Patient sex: F
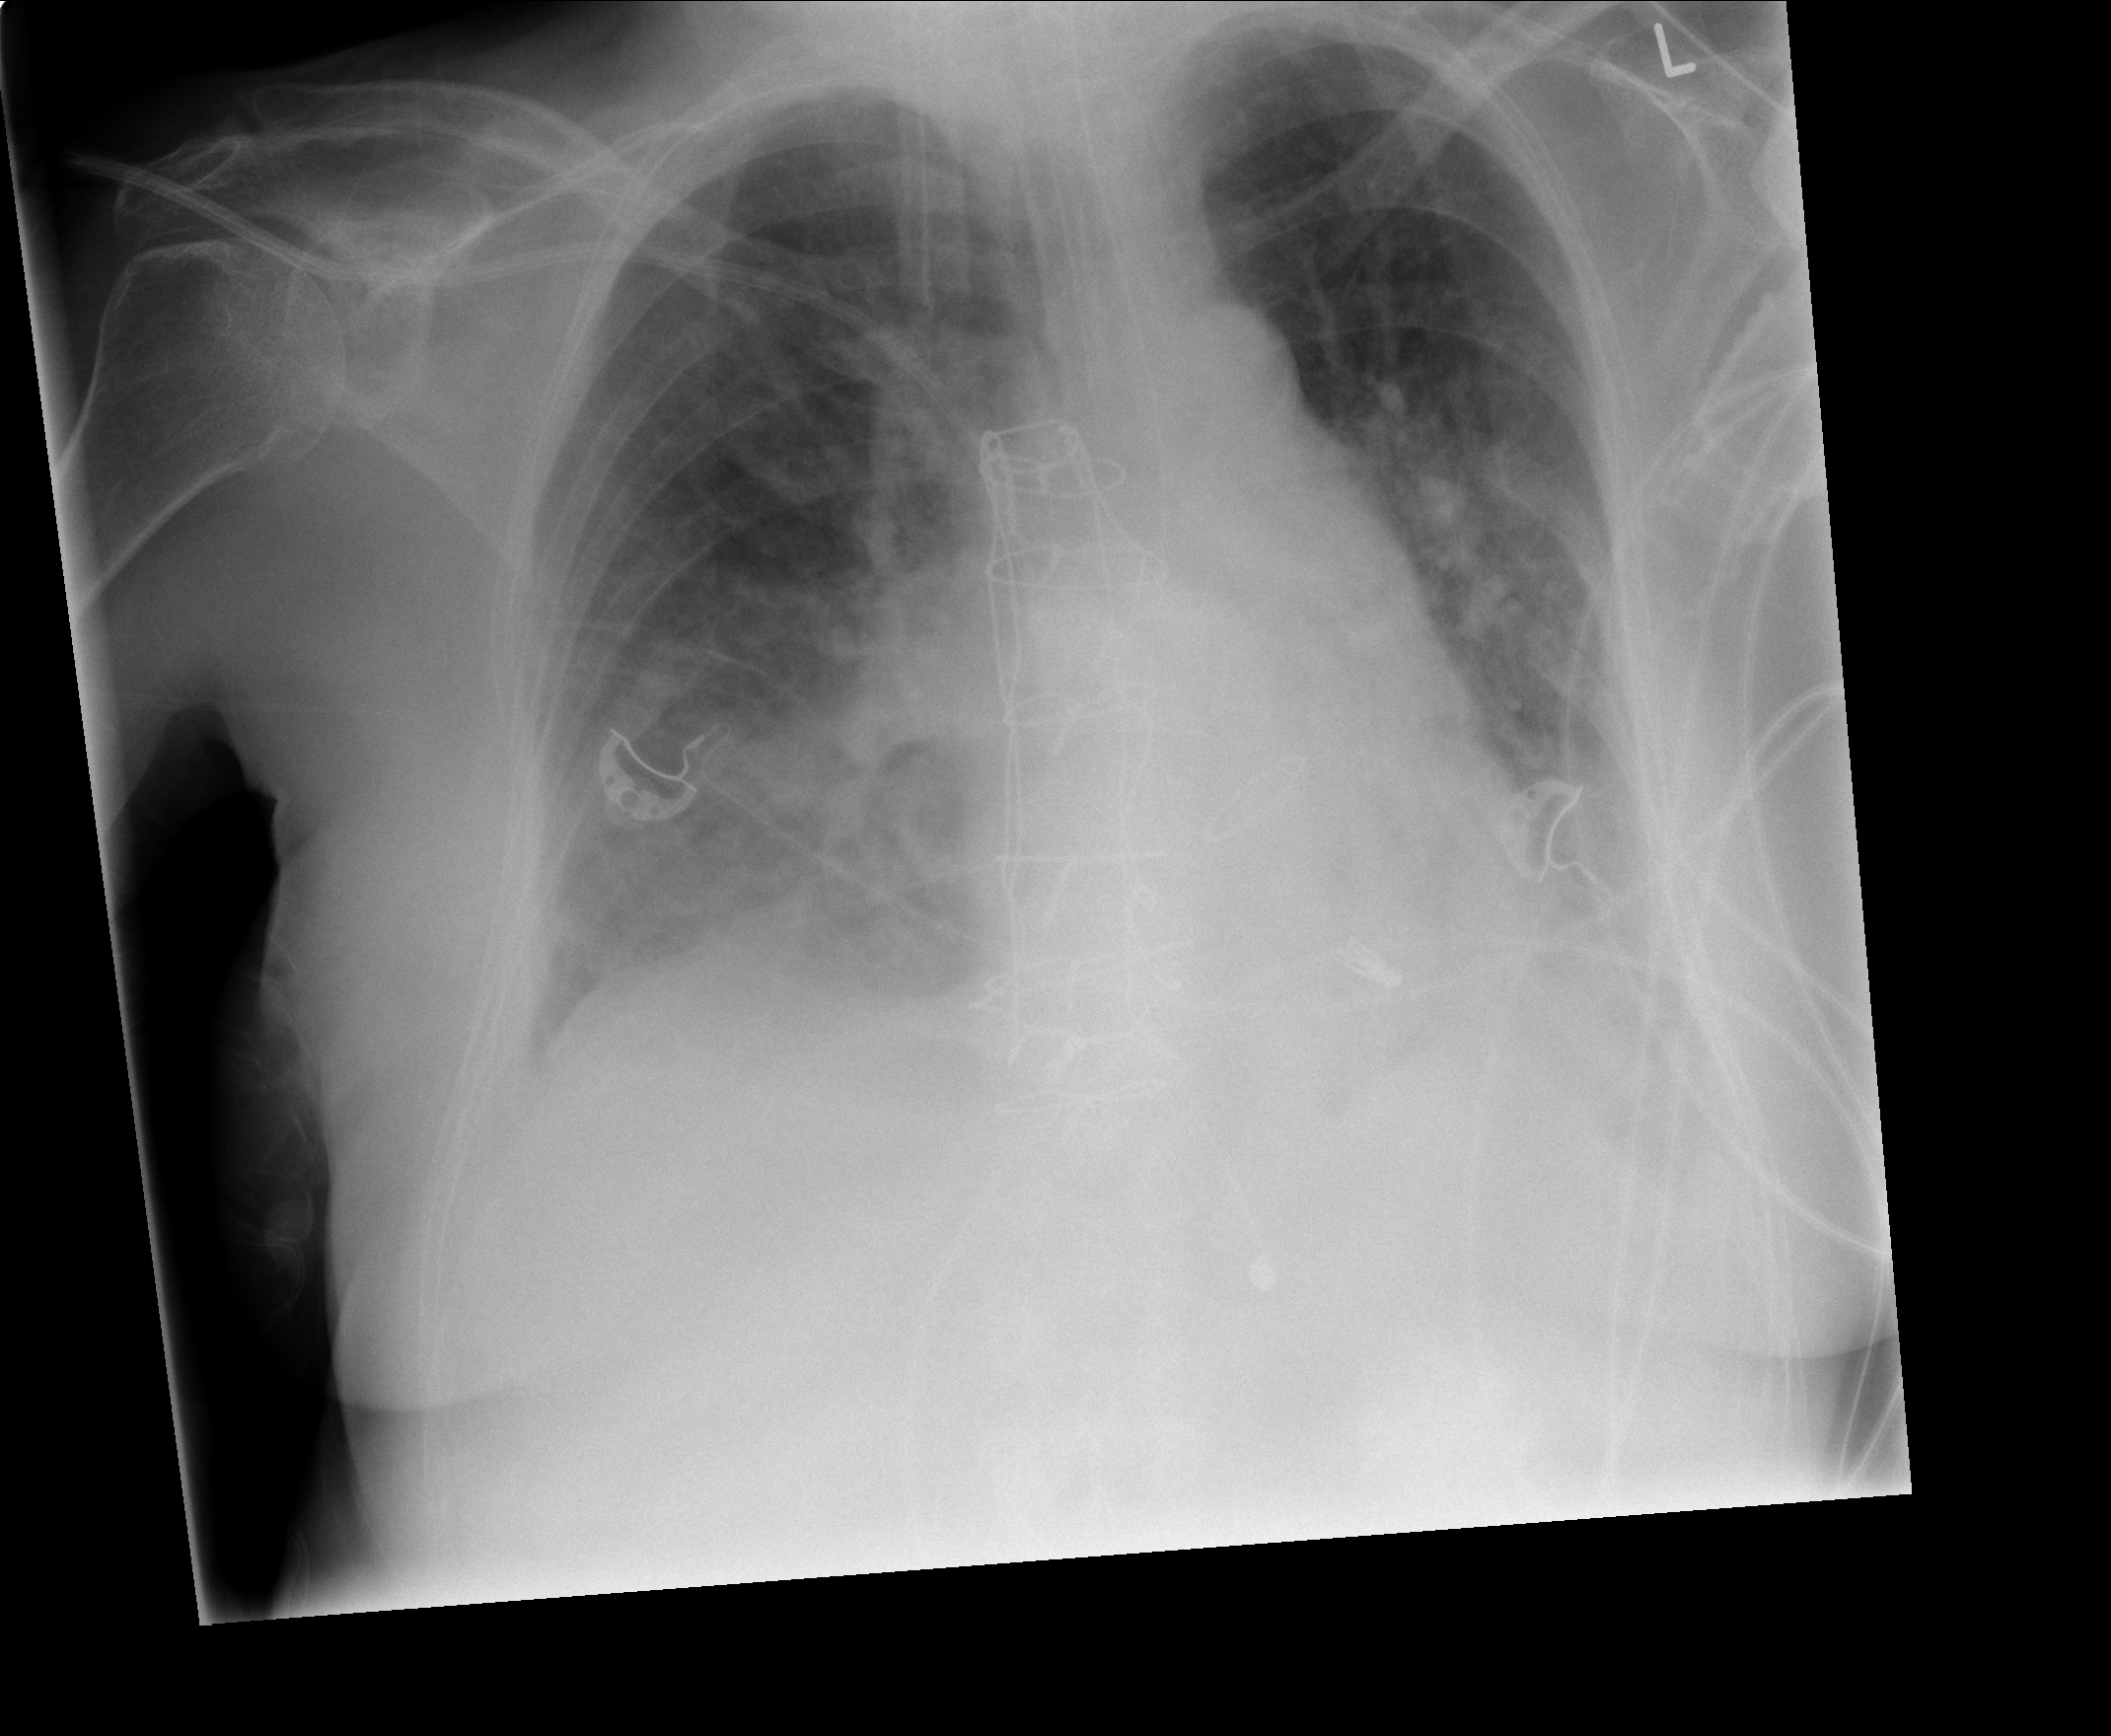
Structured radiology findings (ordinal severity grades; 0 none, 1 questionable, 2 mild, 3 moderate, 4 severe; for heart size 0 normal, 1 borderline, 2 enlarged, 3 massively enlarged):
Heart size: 1
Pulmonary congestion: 2
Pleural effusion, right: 2
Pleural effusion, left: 2
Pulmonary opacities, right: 1
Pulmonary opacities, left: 0
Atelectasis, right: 2
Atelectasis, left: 2